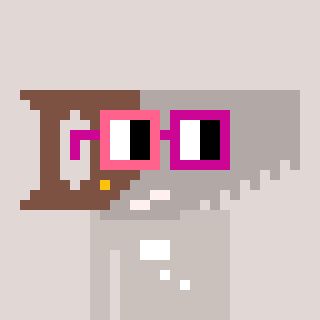
a pixel art character with square pink and red glasses, a saw-shaped head and a foggrey-colored body on a warm background